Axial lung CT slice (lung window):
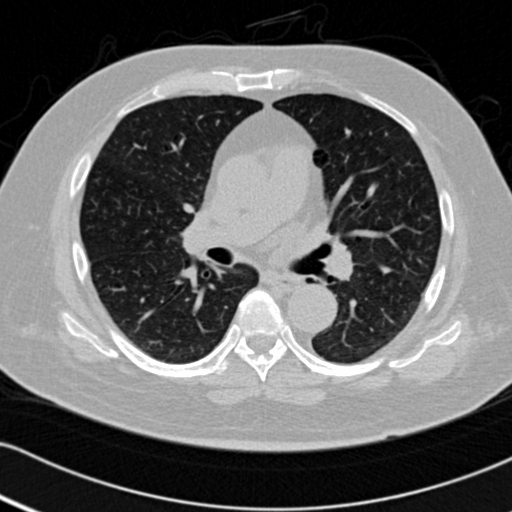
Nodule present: yes
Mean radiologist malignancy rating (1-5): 2.667